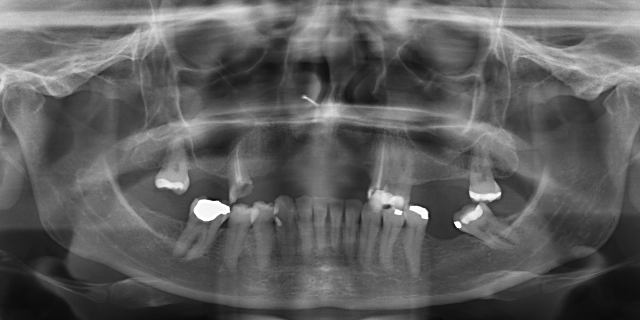
adult